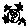
Label: moon